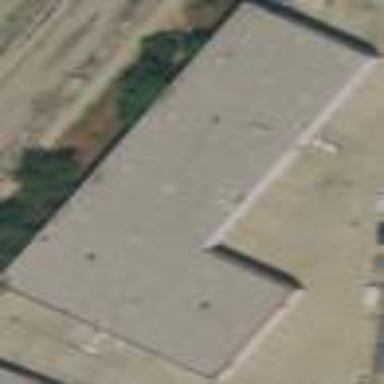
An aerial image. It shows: Warehouse building used for storing goods.